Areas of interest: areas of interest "Taiping Logistics"
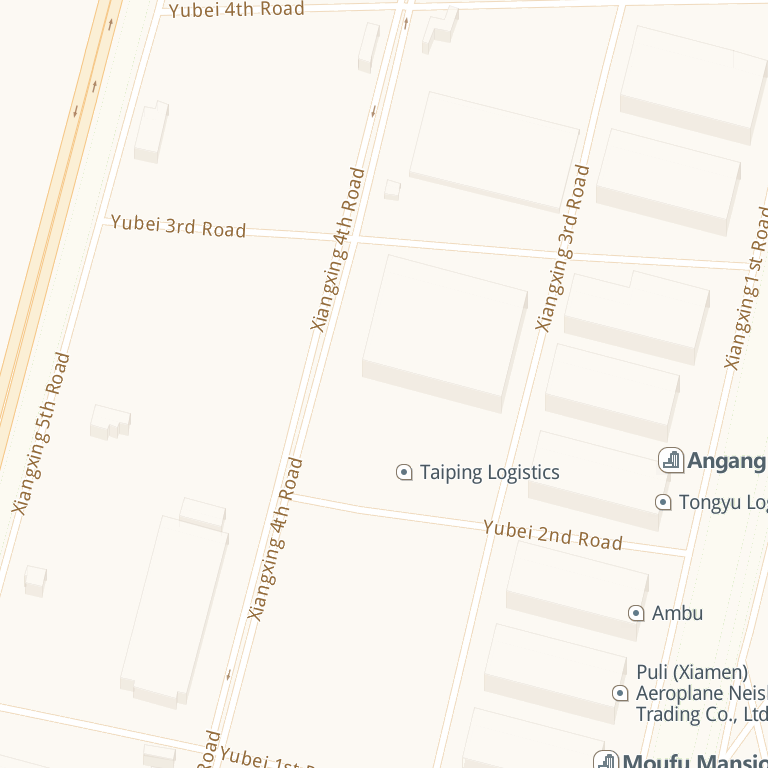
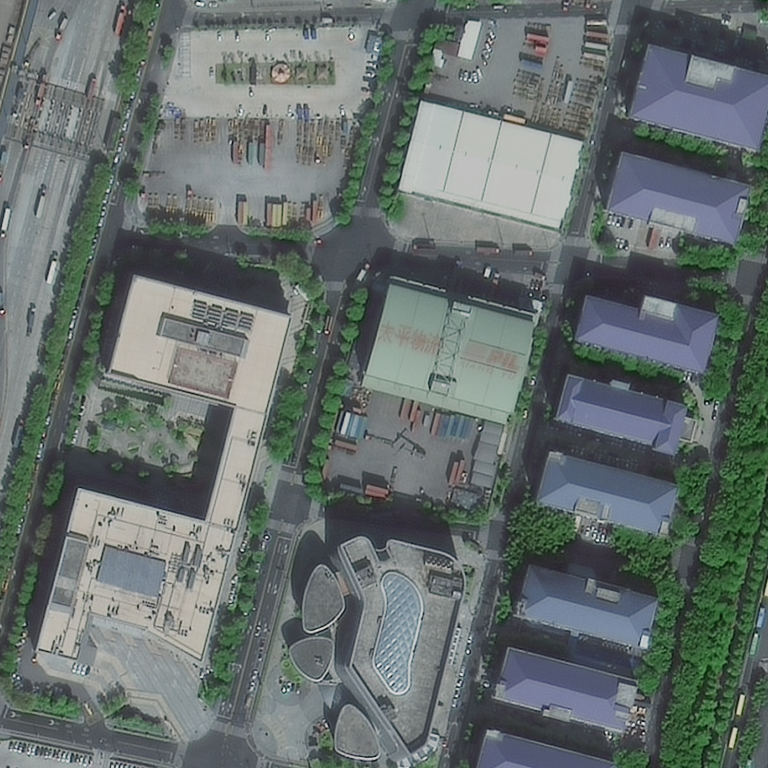